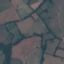
Land use / land cover class: Pasture